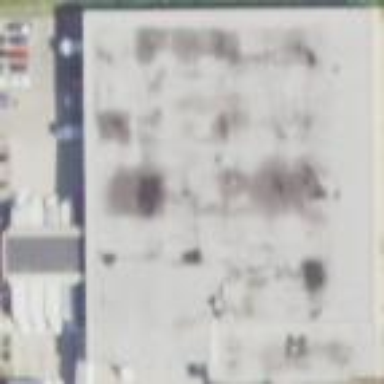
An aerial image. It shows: Industrial building.